Interaction volume radius: 5 \u00c5
Interaction volume height: 25 \u00c5
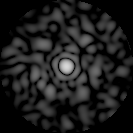
Disorder parameter: 0.8017